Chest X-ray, PA view. Patient: 40 years old, sex F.
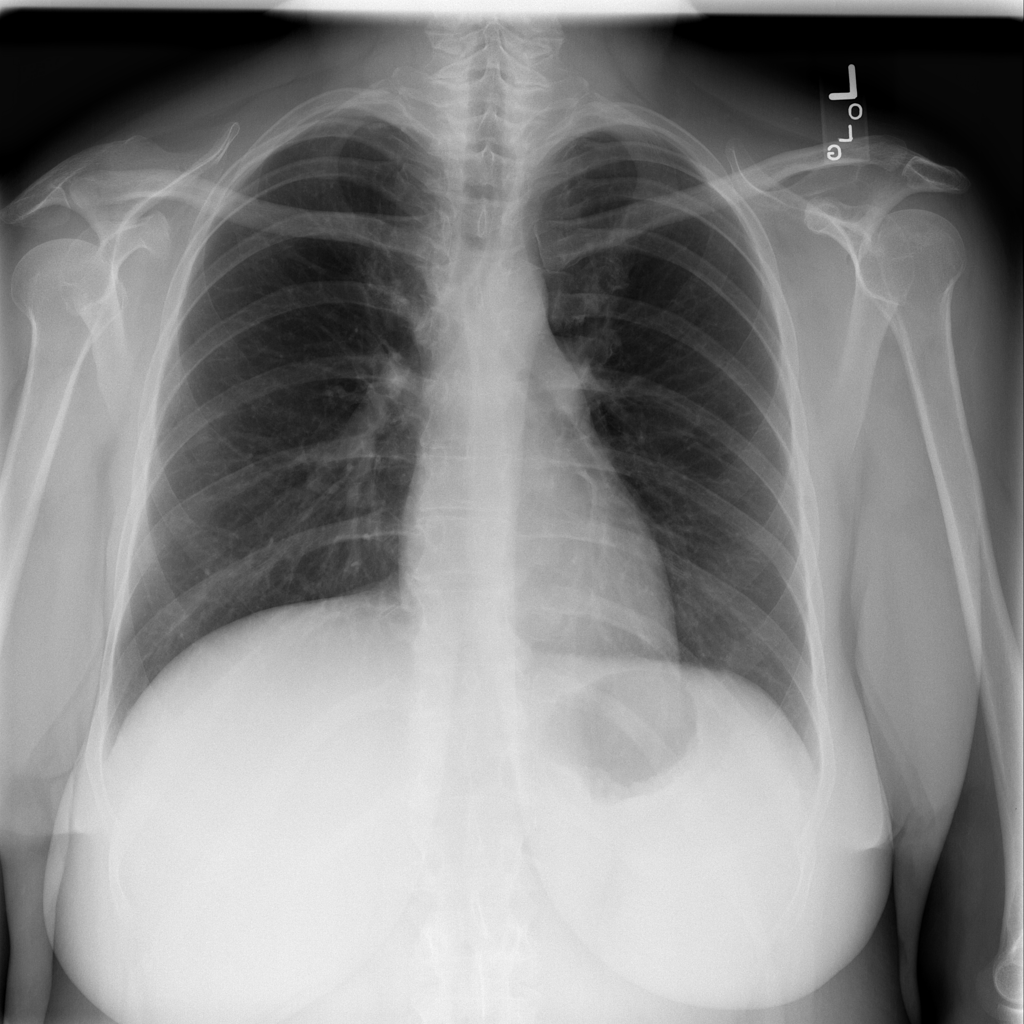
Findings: No Finding